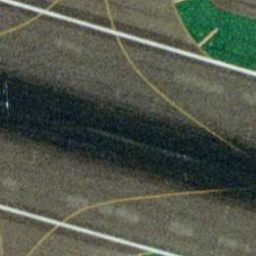
Label: runway